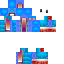
A female skeleton skin with pale skin dressed in a blue tshirt and red pants, featuring a closed mouth.